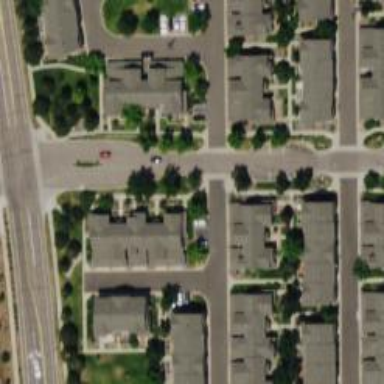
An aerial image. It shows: Smooth asphalt road in residential area.